Question: I want to show 'Set program associations' windows like Chrome do when it run first time after install, like this:

It have:
- -
How to do it by c# (or win32 c++)?
I read some articles about modify registry (by .reg file or by code work around modify registry) to set default program. It seem only work in Windows XP/7 or lower, not 8/8.1 as Microsoft use hash to protect these registry.
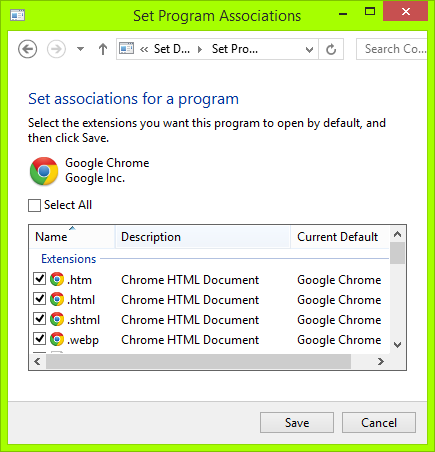
Answer: This is all explained in the official documentation here: <URL>
To launch this Windows-provided UI, you can use the <URL> interface.
Here is a sample console app that demonstrate this for a fictional "MyApp" application:
'''
class Program
{
static void Main(string[] args)
{
IApplicationAssociationRegistrationUI app = (IApplicationAssociationRegistrationUI)new ApplicationAssociationRegistrationUI();
int hr = app.LaunchAdvancedAssociationUI("MyApp");
Exception error = Marshal.GetExceptionForHR(hr);
if (error != null)
{
Console.WriteLine("Error: " + error.Message);
}
}
}
[Guid("1f76a169-f994-40ac-8fc8-0959e8874710")]
[InterfaceType(ComInterfaceType.InterfaceIsIUnknown)]
public interface IApplicationAssociationRegistrationUI
{
[PreserveSig]
int LaunchAdvancedAssociationUI([MarshalAs(UnmanagedType.LPWStr)] string pszAppRegName);
}
[ComImport]
[Guid("1968106d-f3b5-44cf-890e-116fcb9ecef1")]
public class ApplicationAssociationRegistrationUI
{
}
'''
And this is not finished :-) This only works if the registry is properly setup for this "MyApp" application, which is kinda the difficult part. Here are the simplest steps needed for this to work:
1) create a fictional "MyAppHTML" progid in HKCR, like this:
'''
Windows Registry Editor Version 5.00
[HKEY_CLASSES_ROOT\MyAppHTML]
@="MyApp HTML Document"
[HKEY_CLASSES_ROOT\MyAppHTML\Application]
"ApplicationCompany"="Fictional Software Inc."
[HKEY_CLASSES_ROOT\MyAppHTML\shell]
@="open"
[HKEY_CLASSES_ROOT\MyAppHTML\shell\open]
[HKEY_CLASSES_ROOT\MyAppHTML\shell\open\command]
@=""C:\the app path\testassoc.exe""
'''
2) declare a fictional "MyApp" application (I suggest HKCU, but it could be HKLM), from a fictional "FictionalSoftware" company, like this, for example with two file associations:
'''
Windows Registry Editor Version 5.00
[HKEY_CURRENT_USER\Software\FictionalSoftware]
[HKEY_CURRENT_USER\Software\FictionalSoftware\MyApp]
[HKEY_CURRENT_USER\Software\FictionalSoftware\MyApp\Capabilities]
"ApplicationDescription"="My Fictional Application"
[HKEY_CURRENT_USER\Software\FictionalSoftware\MyApp\Capabilities\FileAssociations]
".htm"="MyAppHTML"
".html"="MyAppHTML"
'''
3) register this application to Windows (again, HKCU could be replaced by HKLM), like this:
'''
Windows Registry Editor Version 5.00
[HKEY_CURRENT_USER\Software\RegisteredApplications]
"MyApp"="Software\FictionalSoftware\MyApp\Capabilities"
'''
If you get errors when running the sample app, then you probably messed up the registry layout. If you got it ok, then you should see something like this: